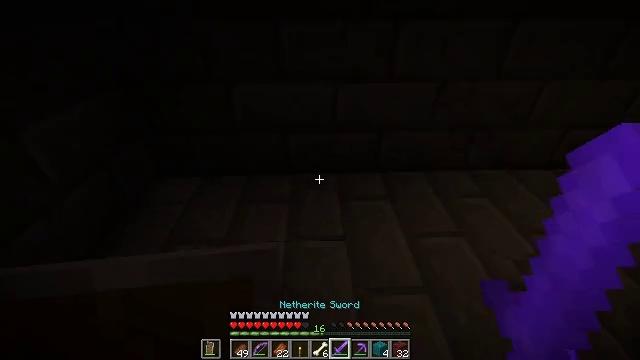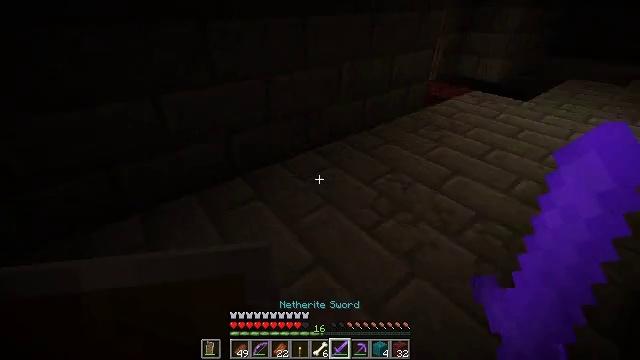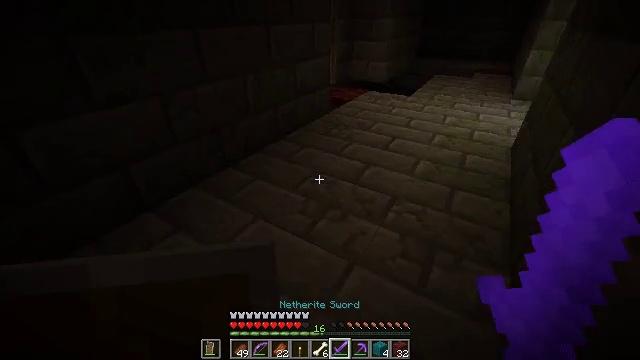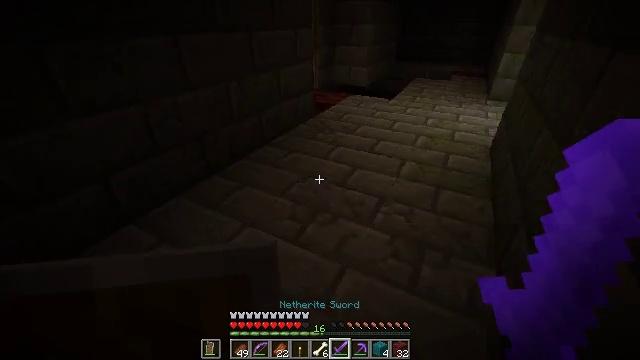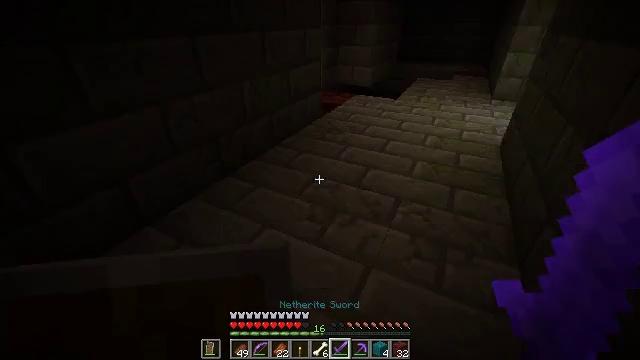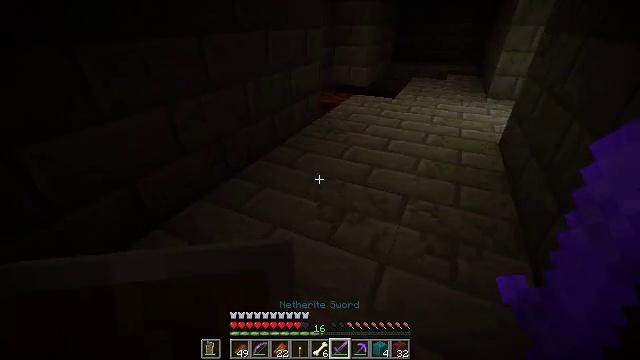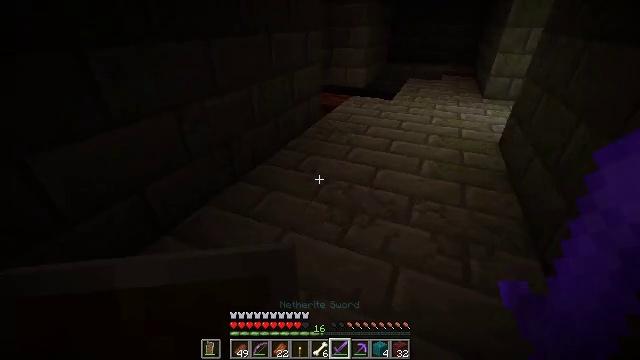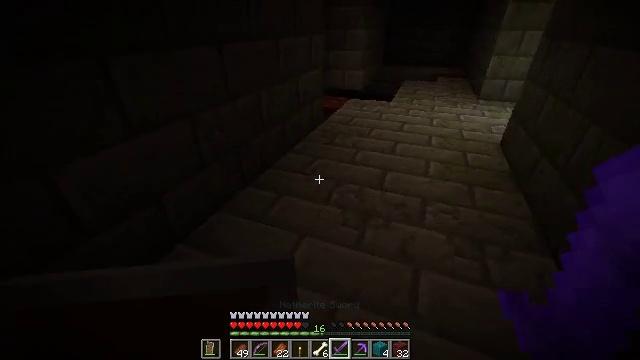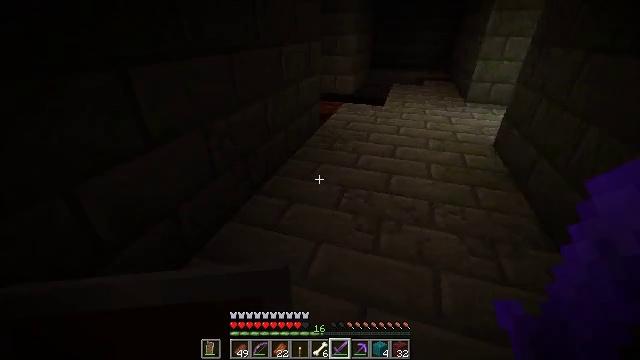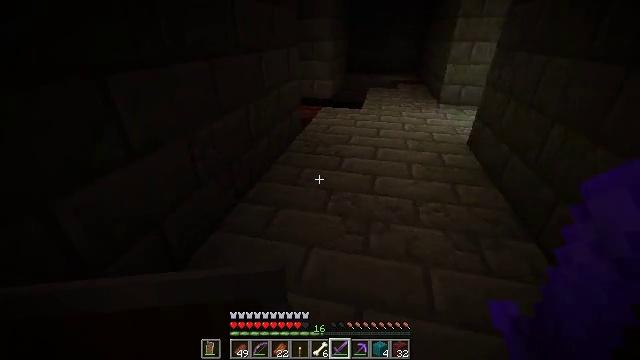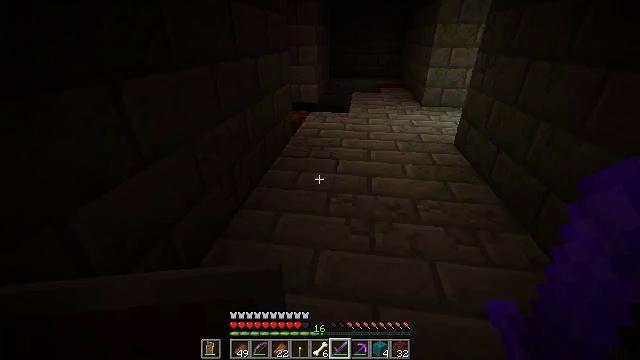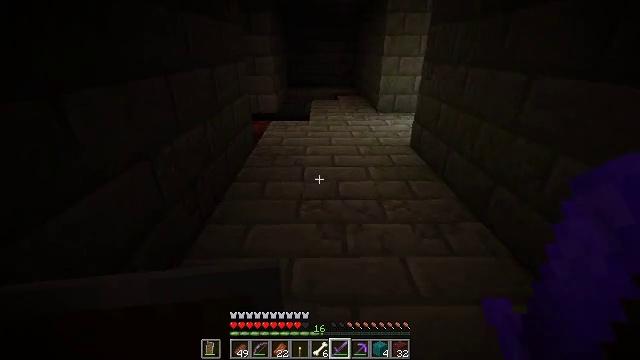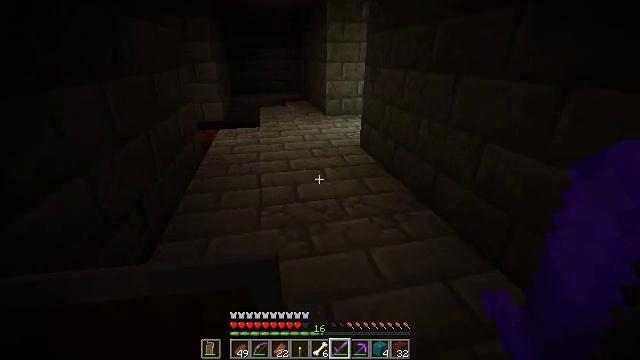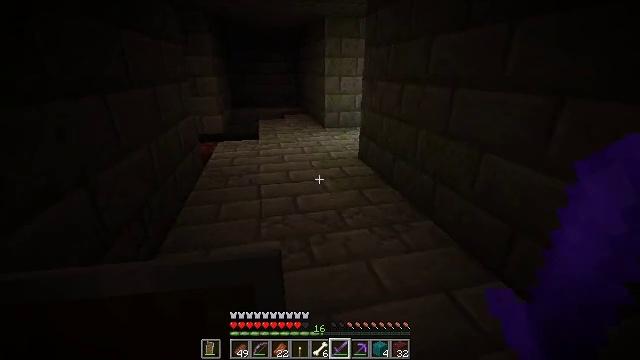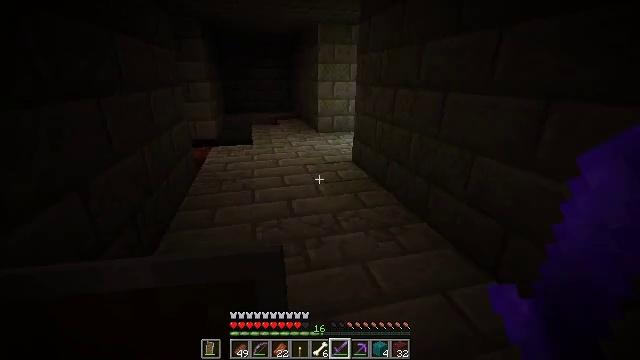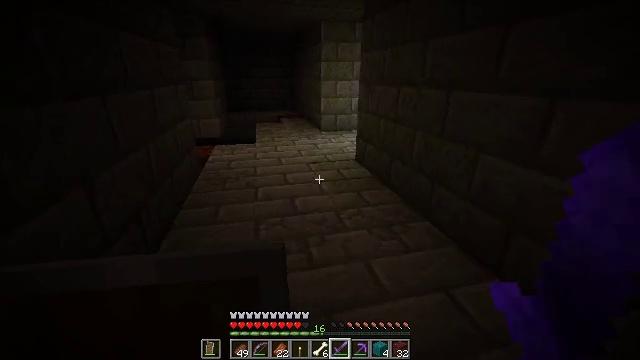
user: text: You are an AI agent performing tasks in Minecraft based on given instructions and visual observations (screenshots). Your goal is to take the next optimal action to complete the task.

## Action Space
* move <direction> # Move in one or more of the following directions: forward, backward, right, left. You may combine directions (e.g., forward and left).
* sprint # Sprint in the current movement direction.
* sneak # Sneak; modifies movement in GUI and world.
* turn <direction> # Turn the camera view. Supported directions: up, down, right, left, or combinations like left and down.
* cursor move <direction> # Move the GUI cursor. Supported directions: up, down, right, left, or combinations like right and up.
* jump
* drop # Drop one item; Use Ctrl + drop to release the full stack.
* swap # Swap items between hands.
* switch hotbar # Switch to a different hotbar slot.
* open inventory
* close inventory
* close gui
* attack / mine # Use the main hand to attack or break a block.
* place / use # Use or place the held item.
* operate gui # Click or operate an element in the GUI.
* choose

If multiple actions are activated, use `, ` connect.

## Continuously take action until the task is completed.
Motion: motion action
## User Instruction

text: Left click on the iron door to break it.
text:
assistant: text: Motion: turn right
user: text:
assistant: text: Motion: turn right and up
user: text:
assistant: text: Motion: move left, turn right
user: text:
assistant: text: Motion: move left
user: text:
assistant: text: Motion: move left, turn right
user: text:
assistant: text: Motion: move left, turn right
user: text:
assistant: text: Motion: move left, turn right
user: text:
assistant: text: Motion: move left, turn right
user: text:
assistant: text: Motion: move left, turn right
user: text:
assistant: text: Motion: turn right
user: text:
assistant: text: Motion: turn right and up
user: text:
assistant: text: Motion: turn right and up
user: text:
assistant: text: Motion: turn up
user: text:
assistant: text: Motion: turn right and up
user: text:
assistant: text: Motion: no_op
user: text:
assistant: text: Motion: turn down
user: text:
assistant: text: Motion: turn right and down
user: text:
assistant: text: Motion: turn right and up
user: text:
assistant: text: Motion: turn right
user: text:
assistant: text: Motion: move forward, turn right and up
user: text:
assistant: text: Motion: move forward, turn right
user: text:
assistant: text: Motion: move forward
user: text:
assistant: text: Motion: move forward
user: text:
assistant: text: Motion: move forward
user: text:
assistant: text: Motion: move forward, turn right
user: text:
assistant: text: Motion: move forward, turn right
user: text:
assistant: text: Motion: move forward, turn right
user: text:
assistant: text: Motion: move forward
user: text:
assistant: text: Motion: move forward
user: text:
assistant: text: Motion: move forward